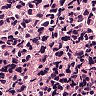
Metastatic tissue present: yes